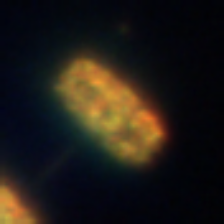
Taxon: Thalassiosira
Group: Diatoms